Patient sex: F
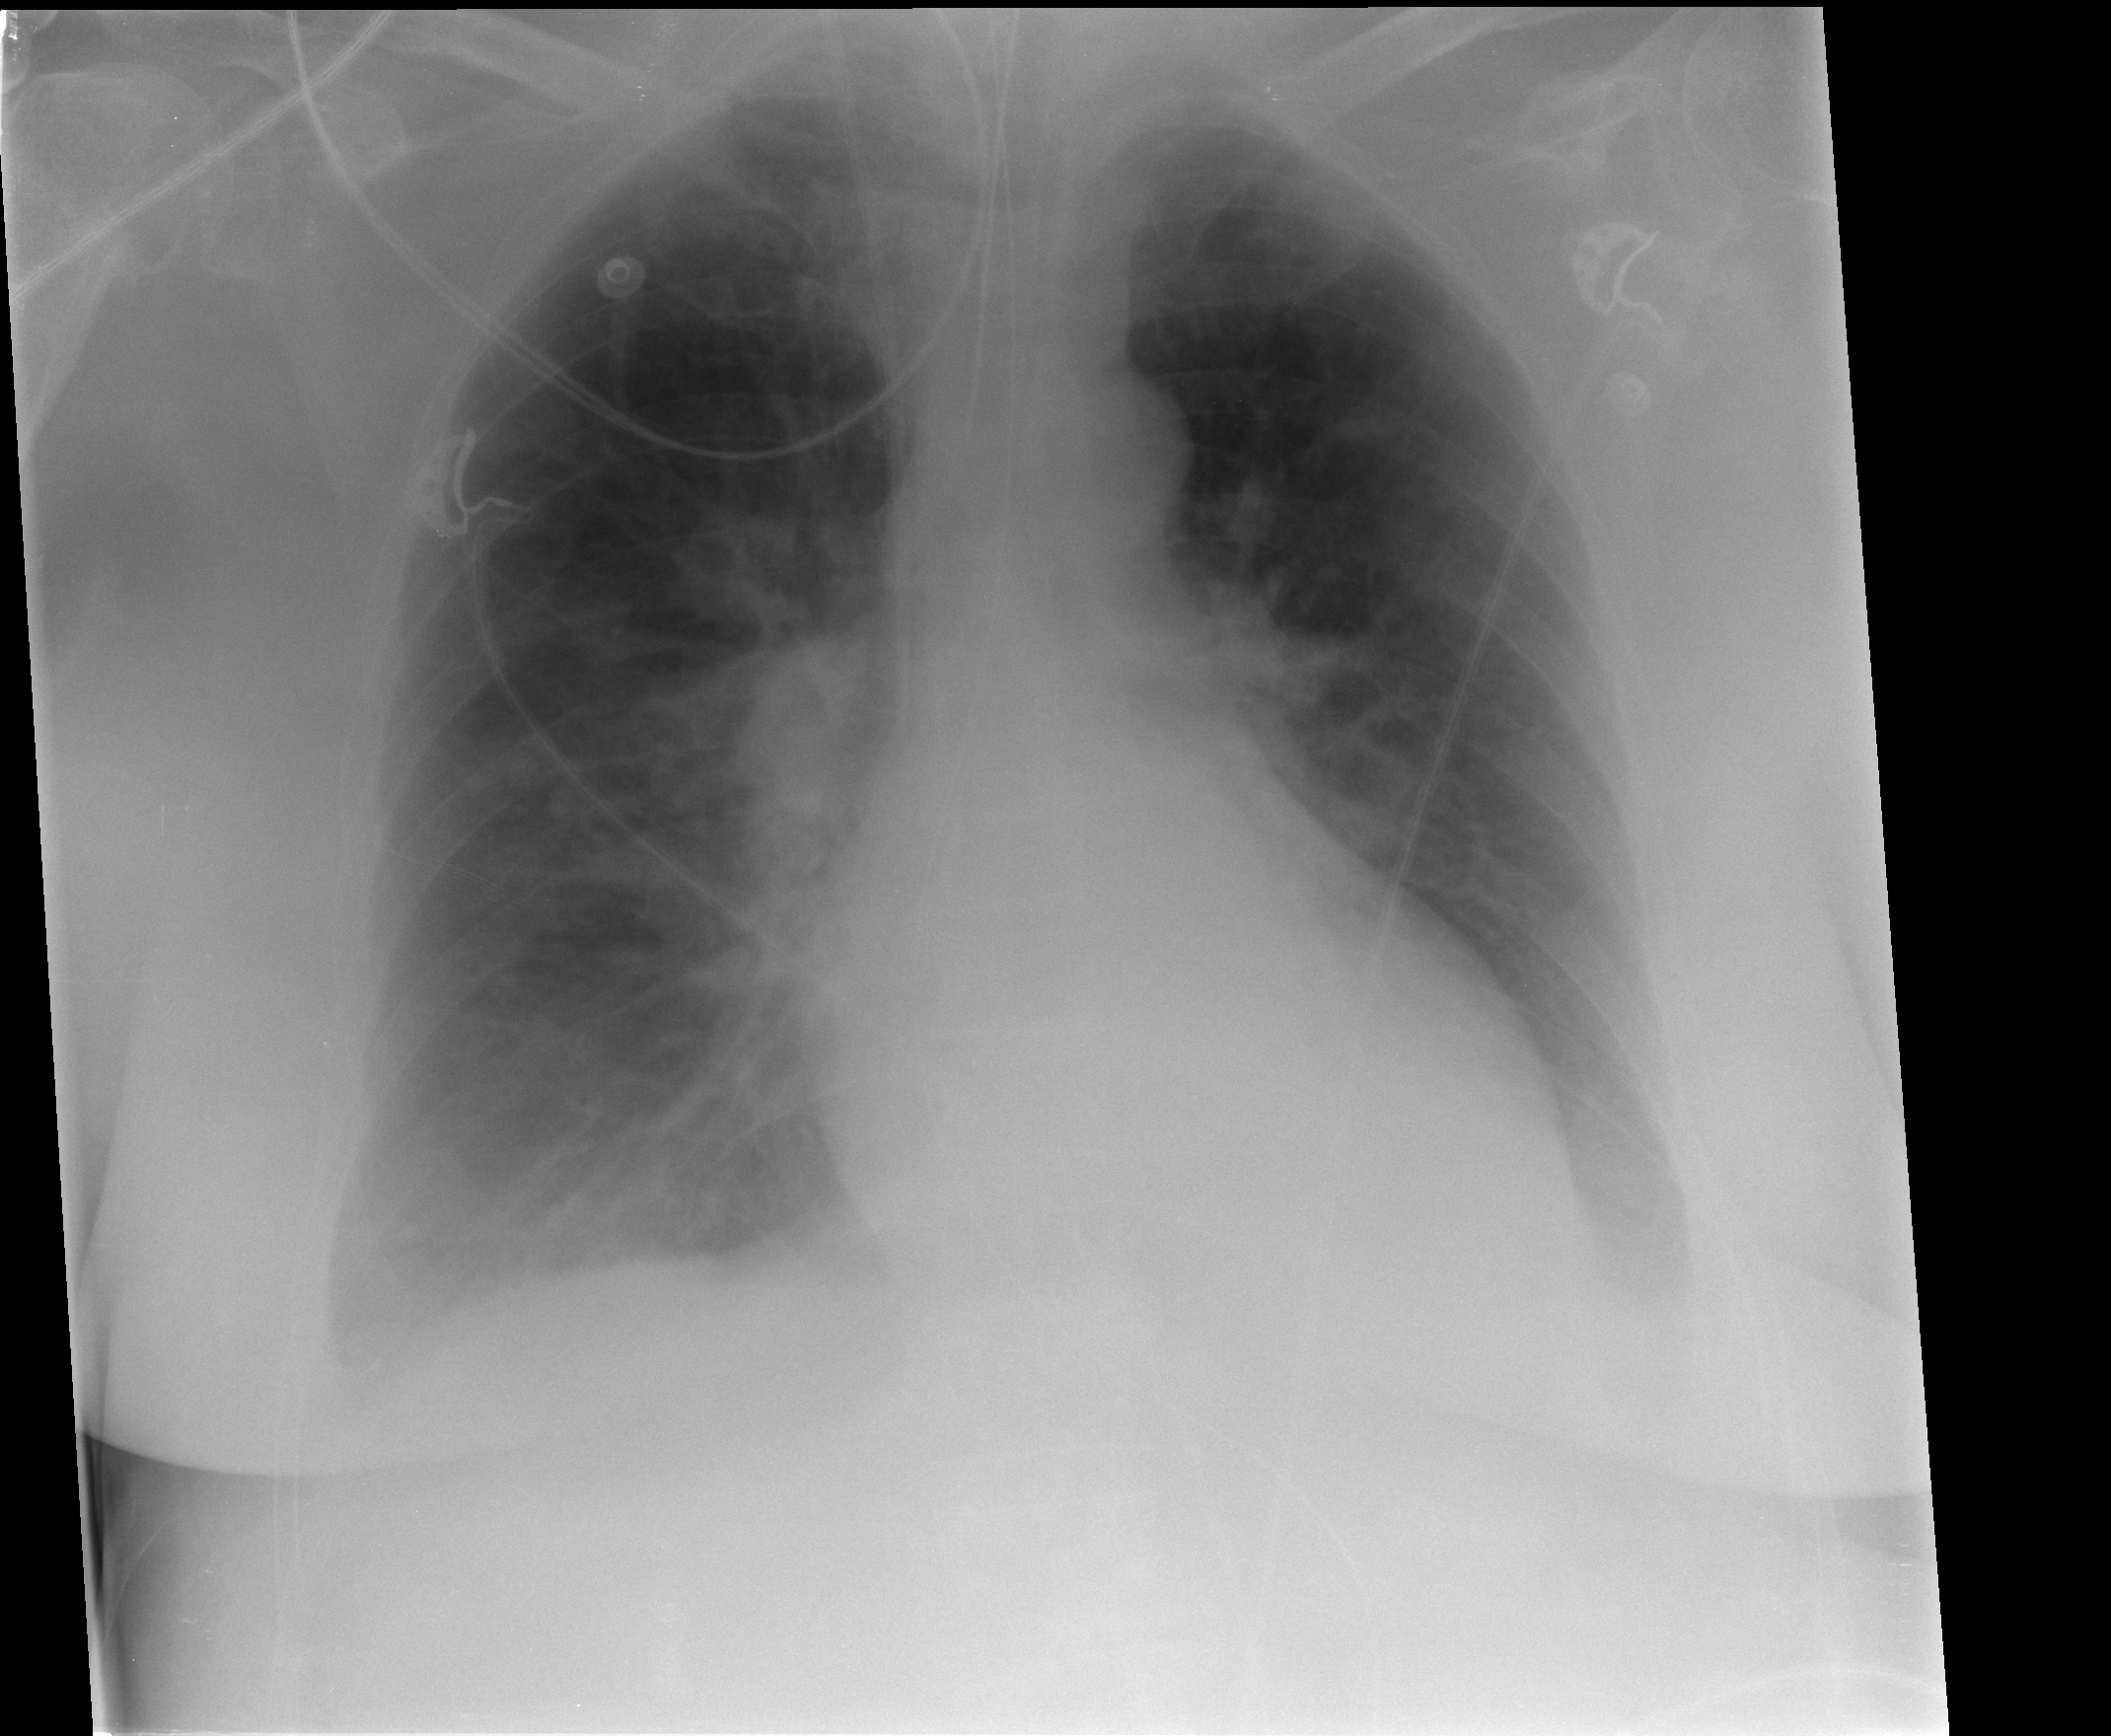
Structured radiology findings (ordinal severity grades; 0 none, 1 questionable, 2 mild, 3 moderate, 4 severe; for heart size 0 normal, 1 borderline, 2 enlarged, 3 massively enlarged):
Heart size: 1
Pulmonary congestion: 0
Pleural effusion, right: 2
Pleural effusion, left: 2
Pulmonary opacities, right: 1
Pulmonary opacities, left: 0
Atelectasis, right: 2
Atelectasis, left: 2